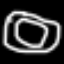
Label: donut